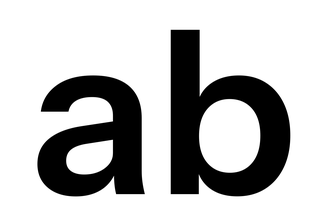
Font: InstrumentSans_SemiBold